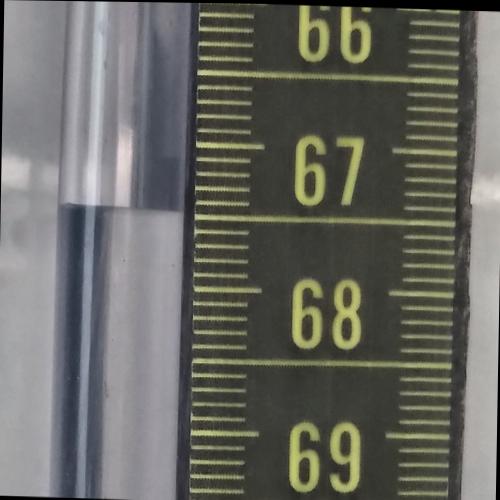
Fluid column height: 67.5 cm